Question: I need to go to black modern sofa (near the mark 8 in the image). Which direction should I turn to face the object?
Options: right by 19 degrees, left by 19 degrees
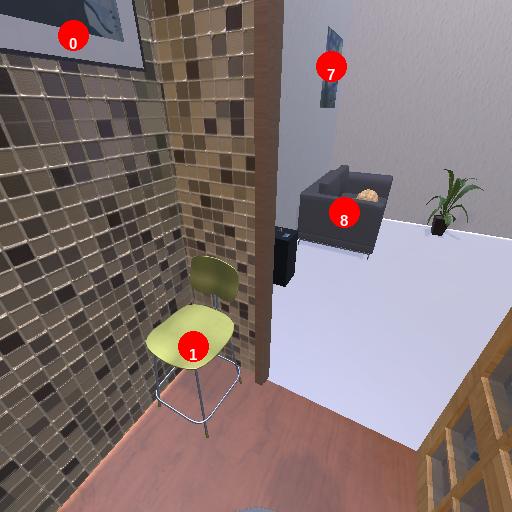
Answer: right by 19 degrees